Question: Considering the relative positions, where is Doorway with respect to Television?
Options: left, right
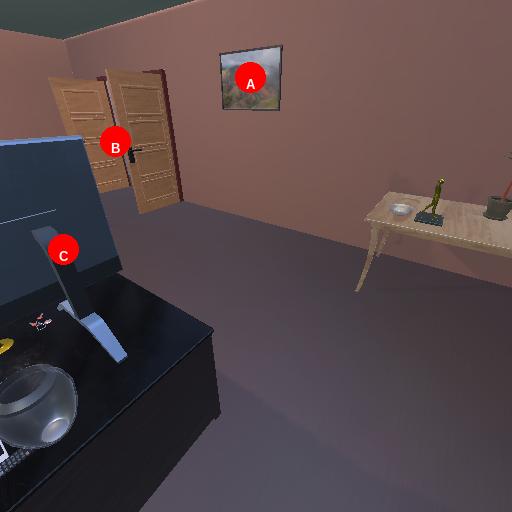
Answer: left